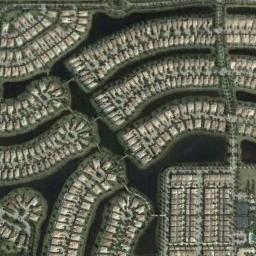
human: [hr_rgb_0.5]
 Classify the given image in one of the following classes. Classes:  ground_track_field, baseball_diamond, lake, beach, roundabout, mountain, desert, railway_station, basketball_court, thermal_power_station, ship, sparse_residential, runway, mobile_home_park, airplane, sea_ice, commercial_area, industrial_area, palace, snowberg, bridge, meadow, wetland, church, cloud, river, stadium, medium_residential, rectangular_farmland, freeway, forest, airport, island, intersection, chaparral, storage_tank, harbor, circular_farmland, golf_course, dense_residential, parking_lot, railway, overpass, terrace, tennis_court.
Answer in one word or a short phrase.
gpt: dense_residential